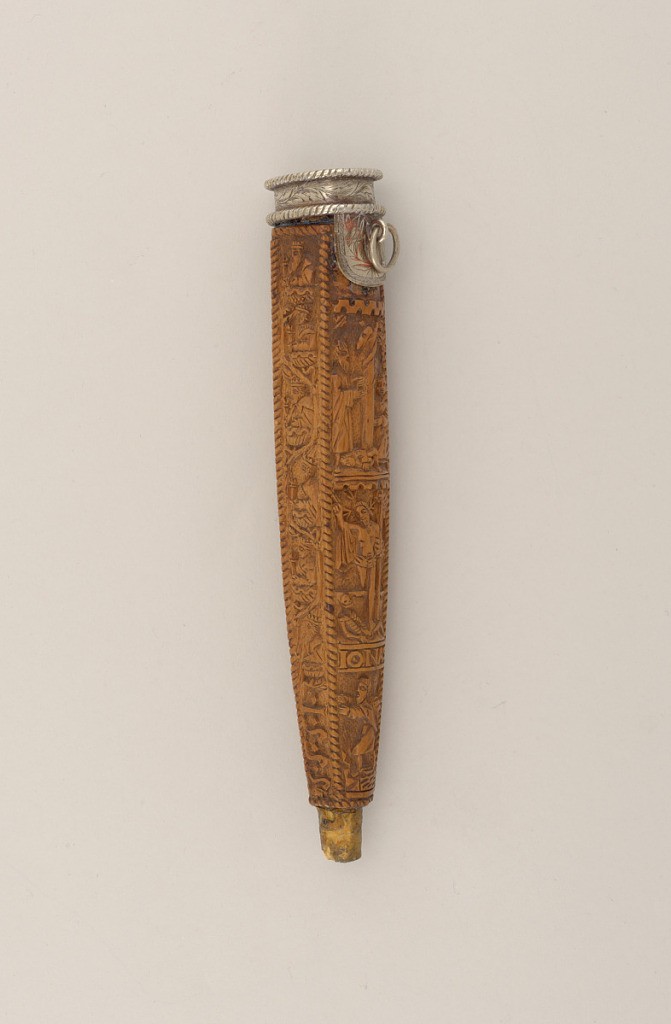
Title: Sheath for a Cutlery Set
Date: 1555
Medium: fruitwood, silver
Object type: sheath
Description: Fruitwood sheath (b) with four curved sides, tapered, carved in relief with biblical scenes. Front shows the Creation, the Garden of Eden, the Resurrection, and Jonah (carved IONAS). Reverse shows Mary holding the infant Jesus, the Crucifixion, the Baptism of Jesus, and Jessie (carved IESSE). Each side with twisted border and six crowned figures. One side carved with initials W G W, reverse with the date 1555. Silver lip mount (a) with two open slots for instruments, one side with small ring attached. Engraved with foliage and twisted wire border. Sheath lacks the silver mount at tip.